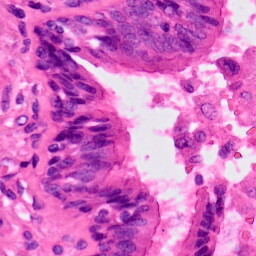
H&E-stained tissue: Lung